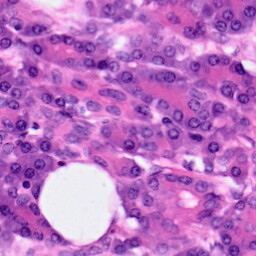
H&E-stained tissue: Pancreatic